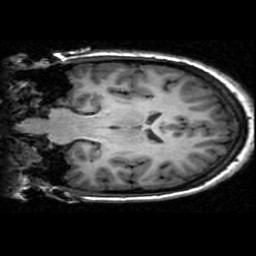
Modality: T1w
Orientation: coronal
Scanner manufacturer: ge
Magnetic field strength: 3 T
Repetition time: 0.00904 s
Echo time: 0.00184 s